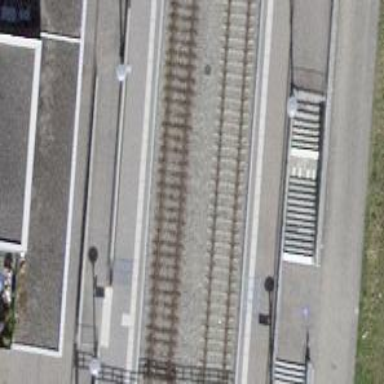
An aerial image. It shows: Railway stop with public transport stop position.